The plot is a Morlet-wavelet scalogram of a rotor-rig vibration measurement. What is the most likely rotor condition (normal, misalignment, unbalance, looseness)?
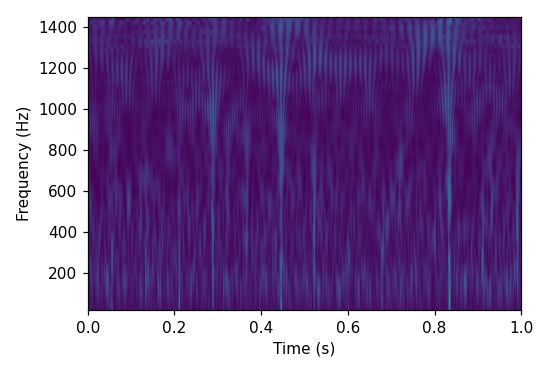
Answer: normal